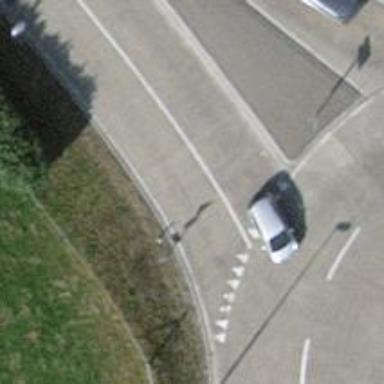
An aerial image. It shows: Primary highway with concrete surface and dedicated cycle lane.